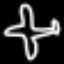
Label: airplane